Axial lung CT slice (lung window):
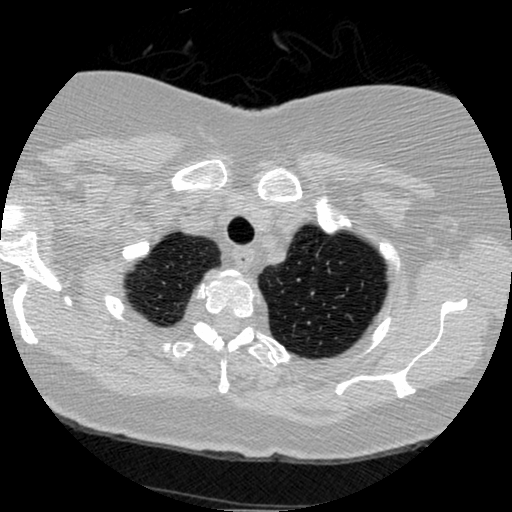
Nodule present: no